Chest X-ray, AP view. Patient: 62 years old, sex M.
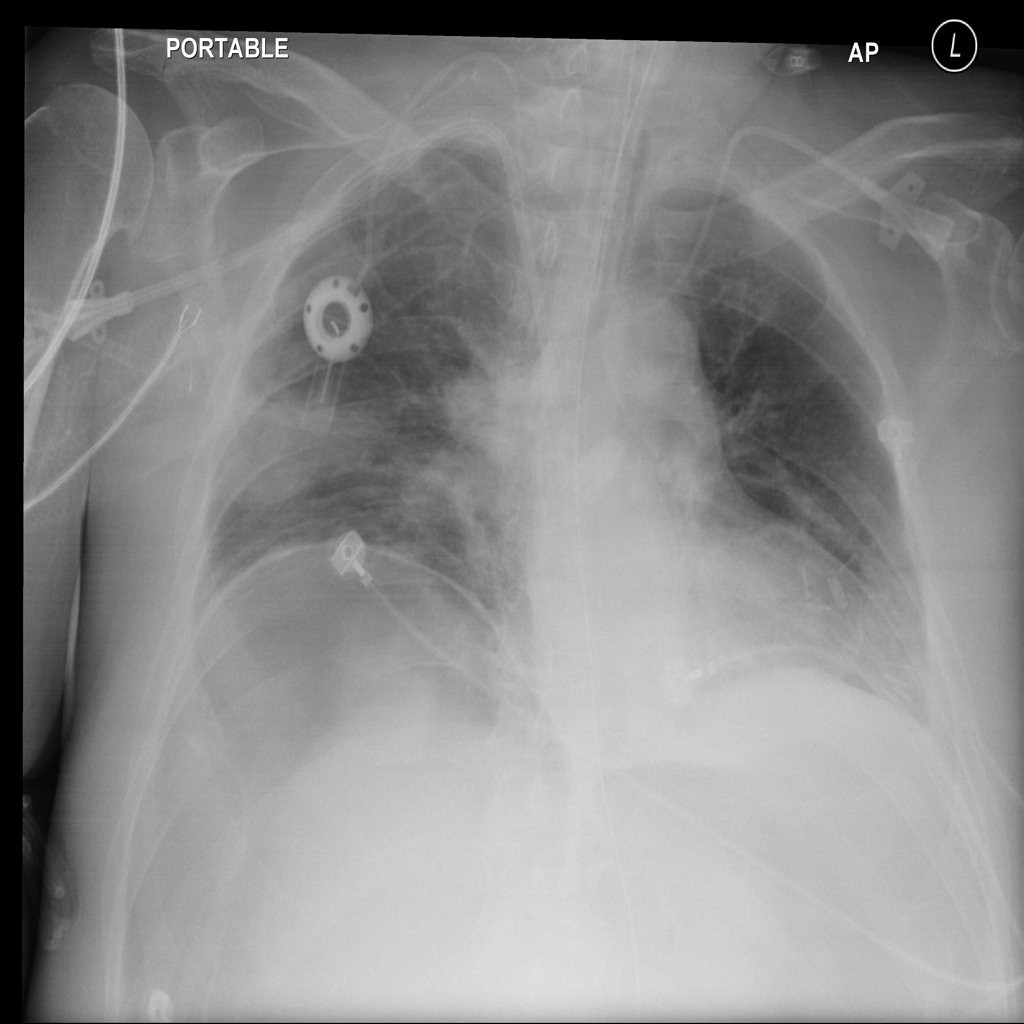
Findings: No Finding